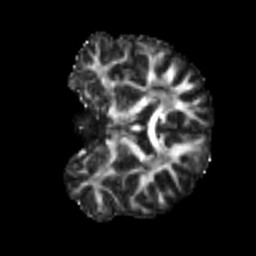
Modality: FA
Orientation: coronal
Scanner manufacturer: siemens
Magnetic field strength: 3 T
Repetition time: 4 s
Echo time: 0.0594 s